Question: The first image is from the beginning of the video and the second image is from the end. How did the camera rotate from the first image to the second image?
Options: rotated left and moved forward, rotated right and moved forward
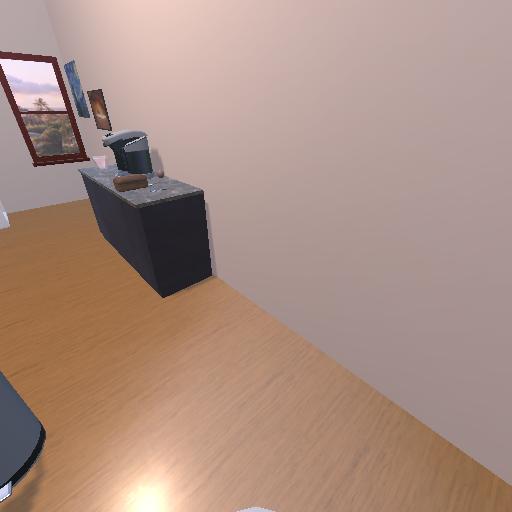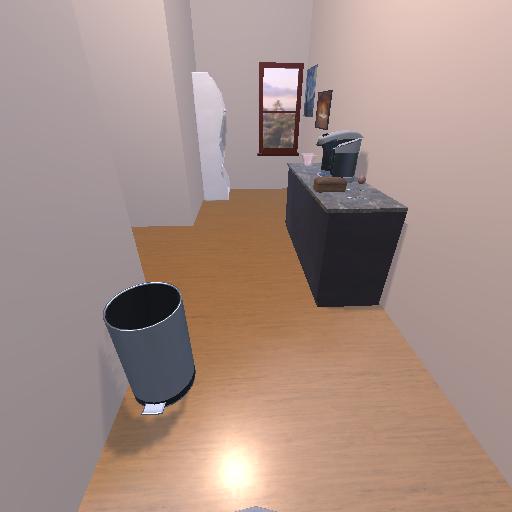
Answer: rotated left and moved forward